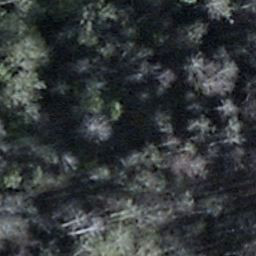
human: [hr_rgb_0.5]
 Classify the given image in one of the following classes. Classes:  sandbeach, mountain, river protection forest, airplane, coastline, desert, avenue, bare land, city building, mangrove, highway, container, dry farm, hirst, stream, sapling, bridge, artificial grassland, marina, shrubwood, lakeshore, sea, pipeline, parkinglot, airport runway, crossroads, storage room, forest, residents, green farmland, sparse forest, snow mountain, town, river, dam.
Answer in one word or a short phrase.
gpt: shrubwood